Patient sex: M
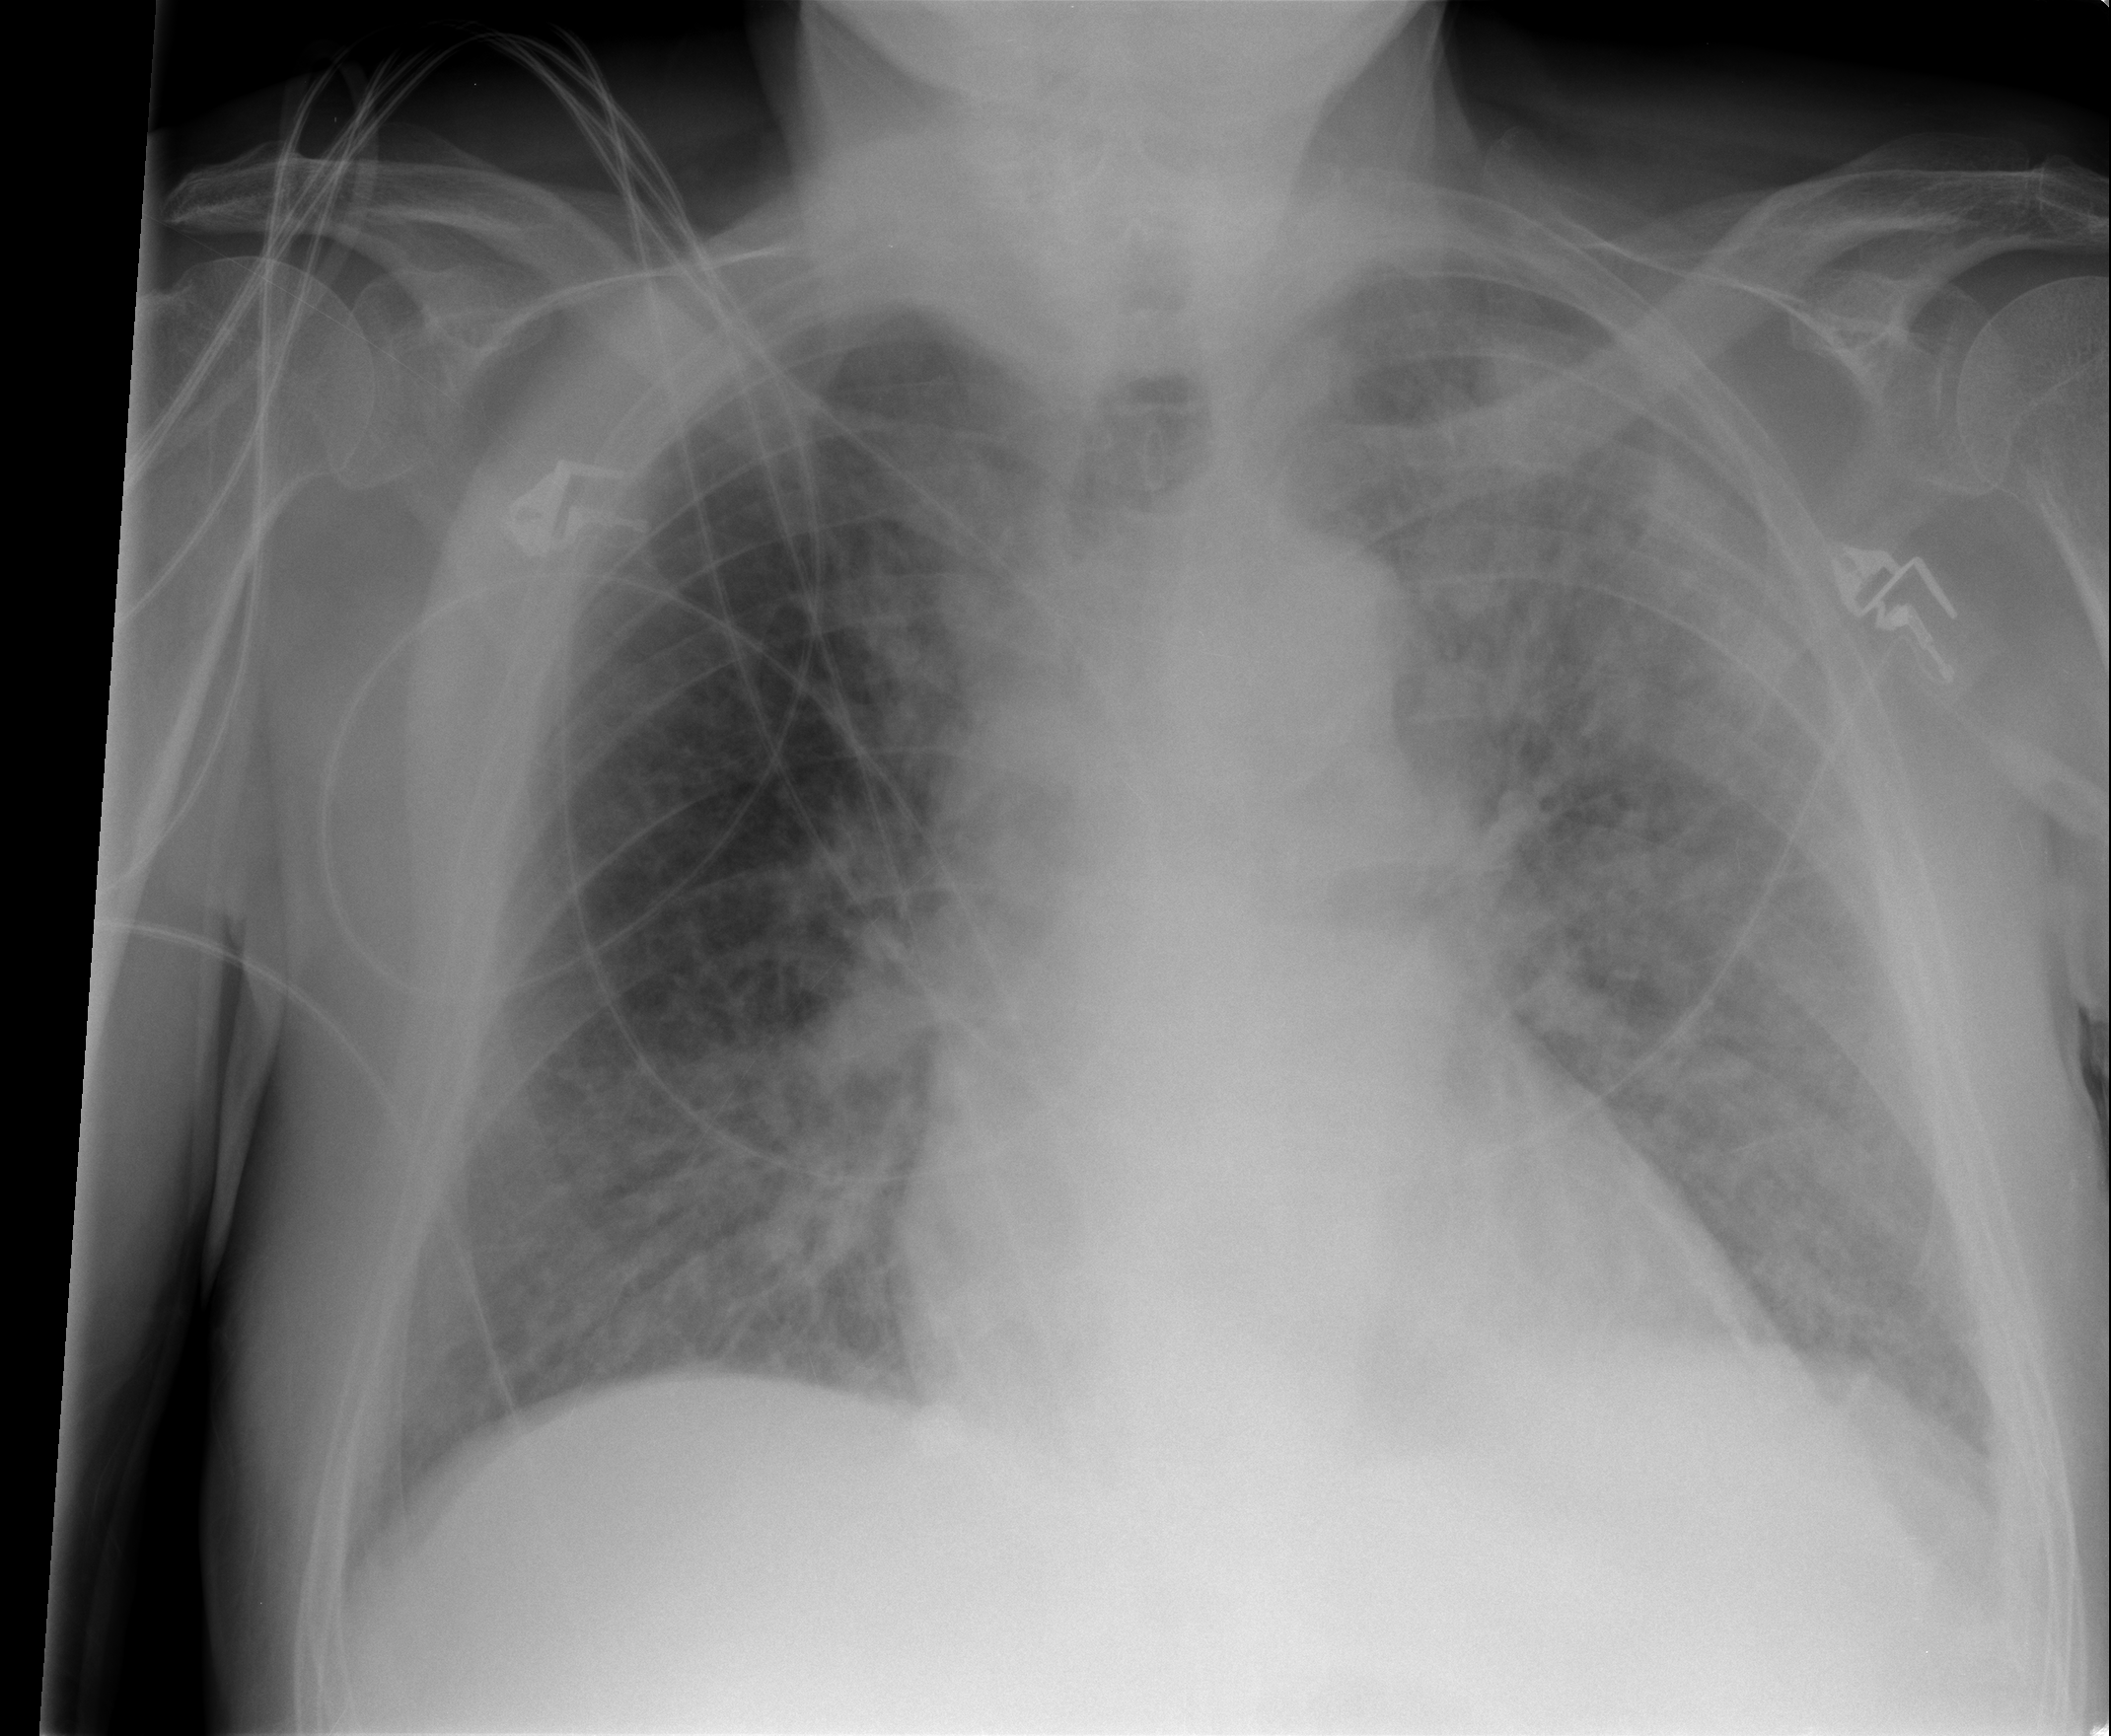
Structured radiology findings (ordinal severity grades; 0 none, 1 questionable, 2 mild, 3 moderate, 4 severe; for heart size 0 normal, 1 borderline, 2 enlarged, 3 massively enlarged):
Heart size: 0
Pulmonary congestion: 4
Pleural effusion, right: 0
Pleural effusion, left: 2
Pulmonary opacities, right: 3
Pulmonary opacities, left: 4
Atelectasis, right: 0
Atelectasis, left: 0